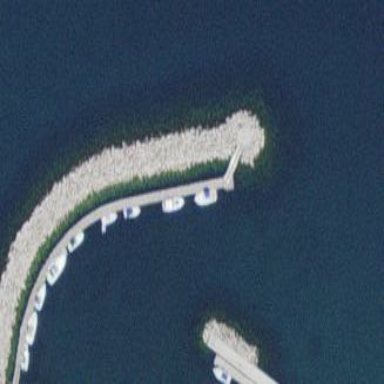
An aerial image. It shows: Breakwater made of rock.